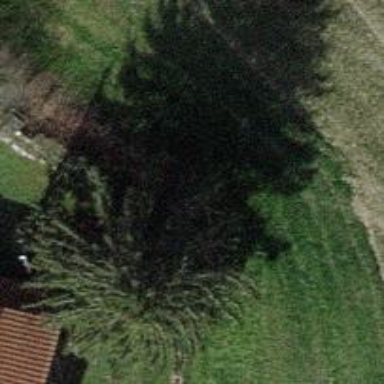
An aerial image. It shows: Evergreen tree with needle-leaved leaves.